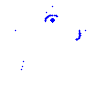
Particle: kaon